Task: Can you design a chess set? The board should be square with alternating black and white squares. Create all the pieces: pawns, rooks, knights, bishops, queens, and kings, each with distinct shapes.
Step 1359:
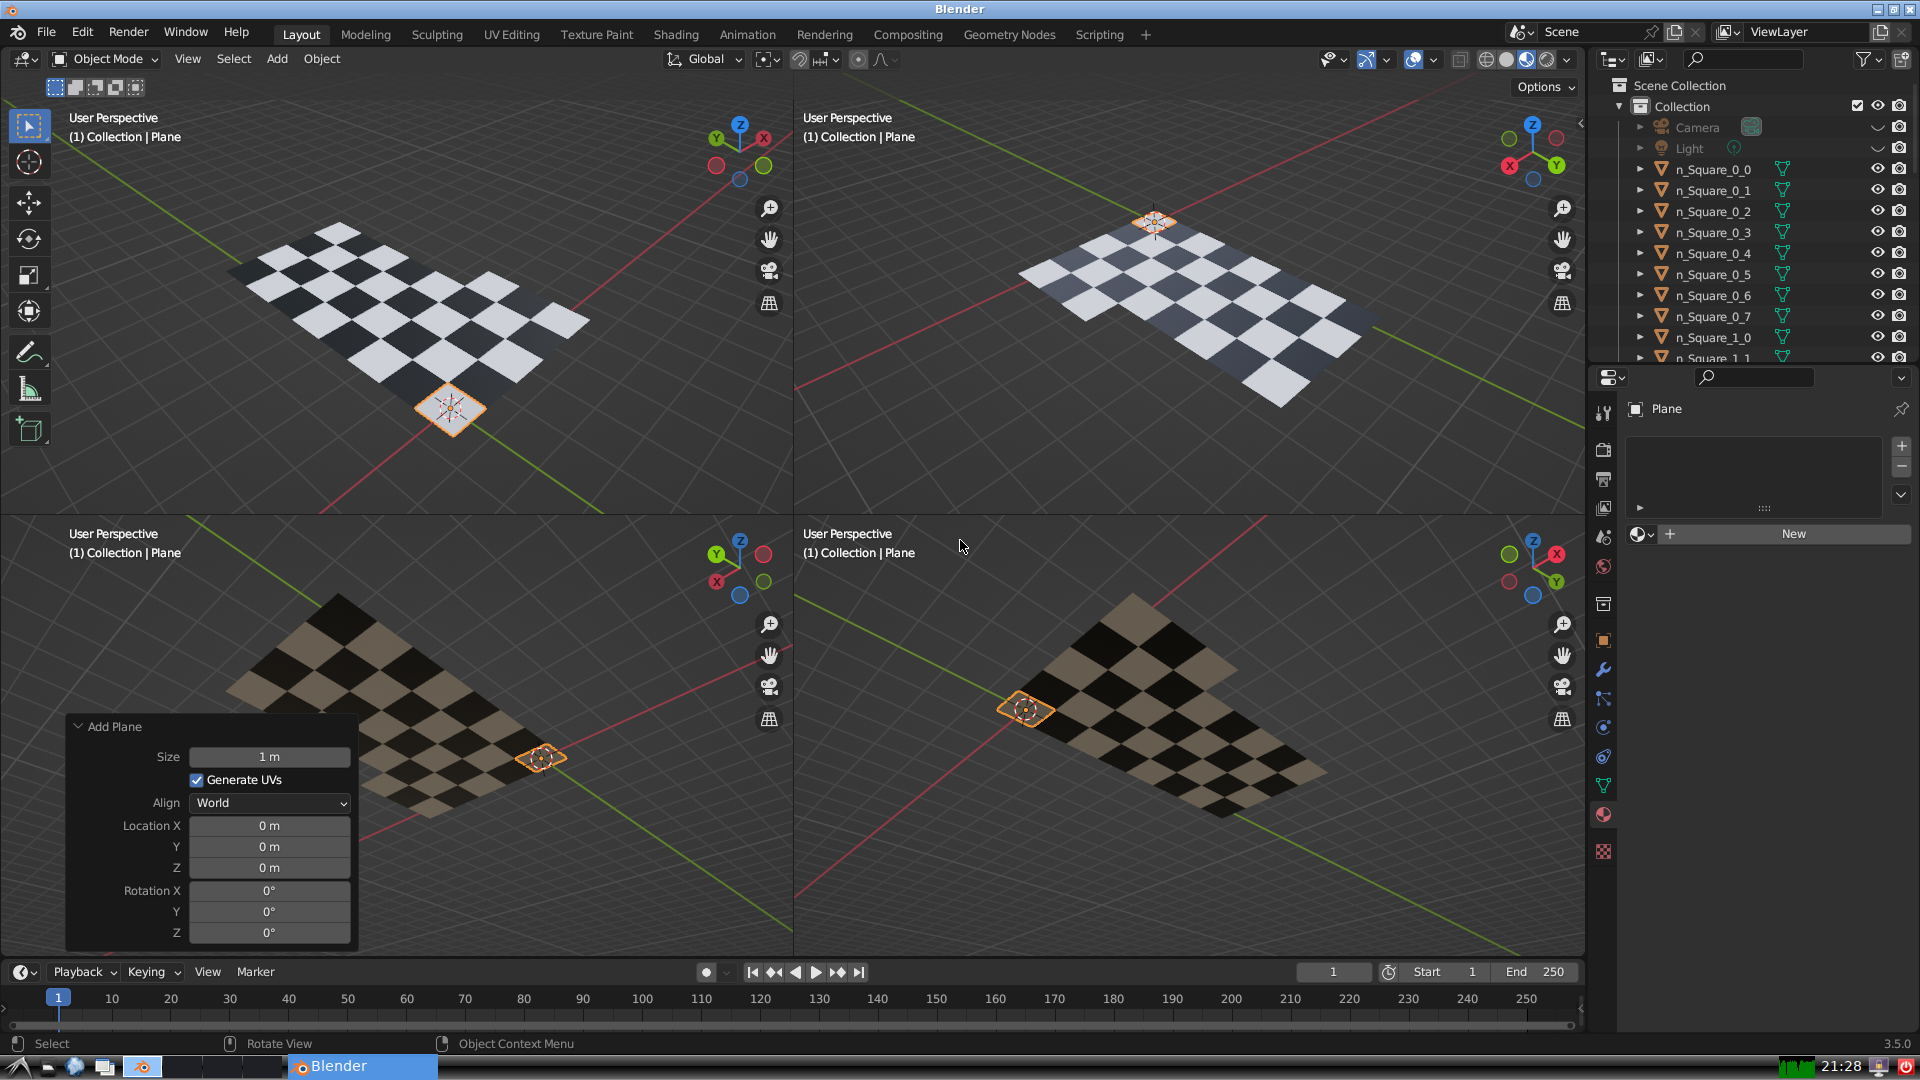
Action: {"mouse_move": [270, 826]}